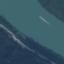
Land use / land cover: River